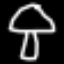
Label: mushroom